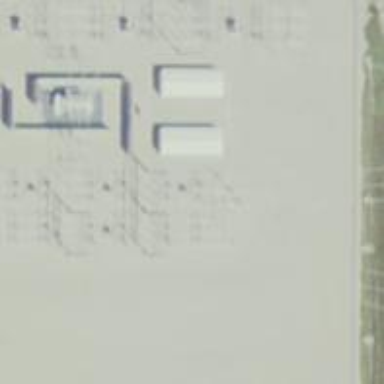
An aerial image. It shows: Switch used for power control.